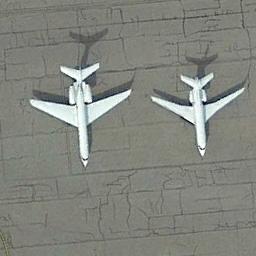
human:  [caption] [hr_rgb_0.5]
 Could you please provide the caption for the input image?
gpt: Two airplanes were in the open space .

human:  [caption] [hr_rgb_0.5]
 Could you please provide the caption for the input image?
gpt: Two white airplanes are parked on the runway .

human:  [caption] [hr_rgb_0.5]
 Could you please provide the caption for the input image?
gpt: Two white planes stopped on the ground side by side .

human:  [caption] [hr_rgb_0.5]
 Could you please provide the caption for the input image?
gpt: Two adjacent white planes parked in a line on the open area with a lot of cracks .

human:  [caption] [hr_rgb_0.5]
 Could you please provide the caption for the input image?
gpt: Two planes of different sizes are in the parking lot .